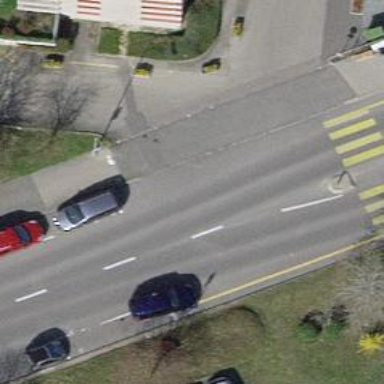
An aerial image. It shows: Service road with sidewalk.